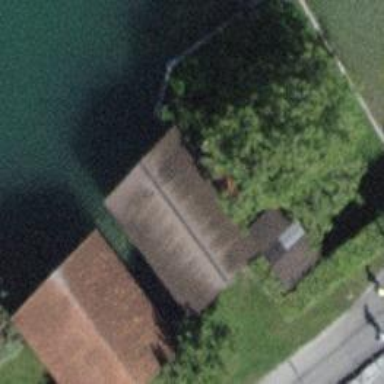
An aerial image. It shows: Boathouse.